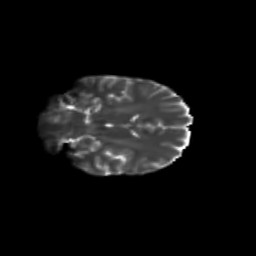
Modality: T2w
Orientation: coronal
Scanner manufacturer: siemens
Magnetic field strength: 3 T
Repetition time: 9.2 s
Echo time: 0.084 s